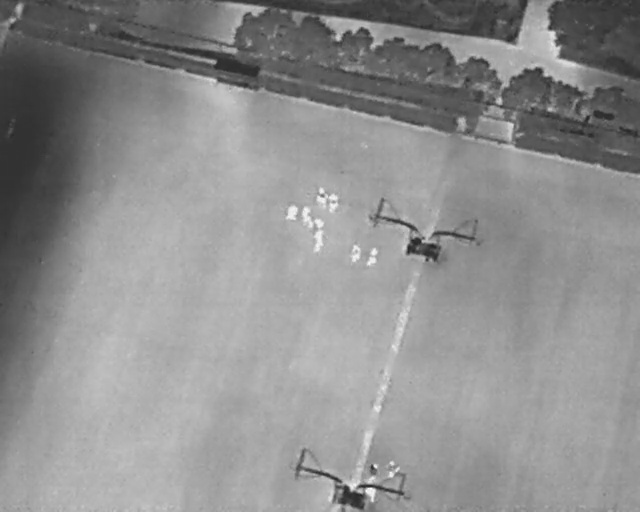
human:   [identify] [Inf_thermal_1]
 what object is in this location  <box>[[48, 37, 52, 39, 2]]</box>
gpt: <ref>1 large person at the center</ref>